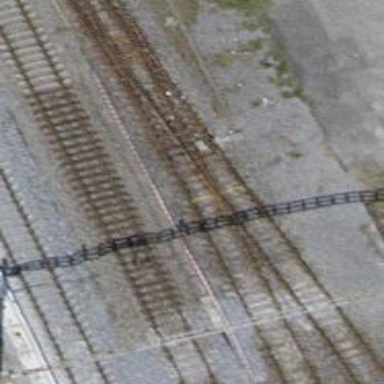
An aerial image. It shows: Railway switch.